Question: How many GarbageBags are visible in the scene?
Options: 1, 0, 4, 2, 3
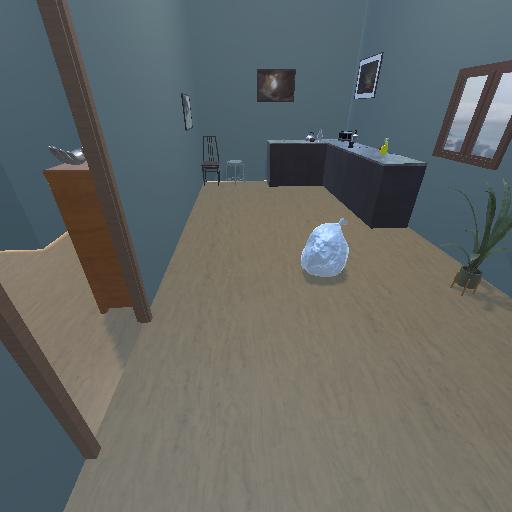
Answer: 1